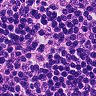
Metastatic tissue present: yes